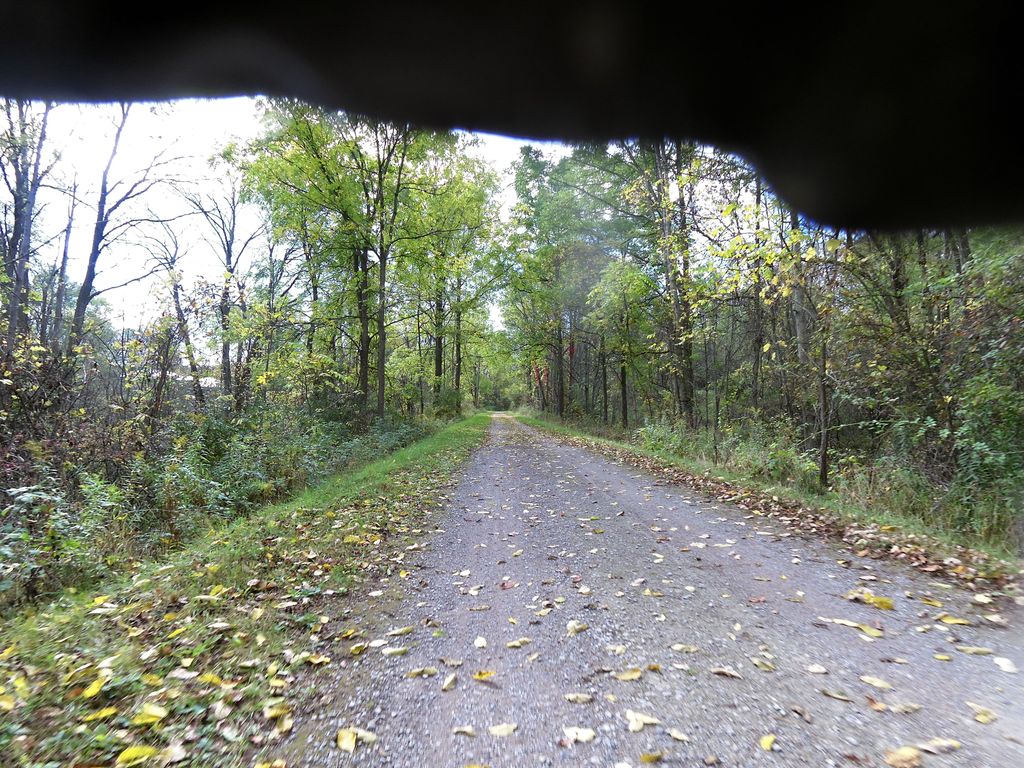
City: hamilton